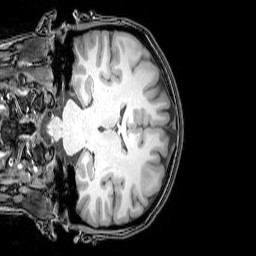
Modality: T1w
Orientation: coronal
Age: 24
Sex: female
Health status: healthy
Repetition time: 0.081 s
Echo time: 0.037 s